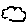
Label: cloud